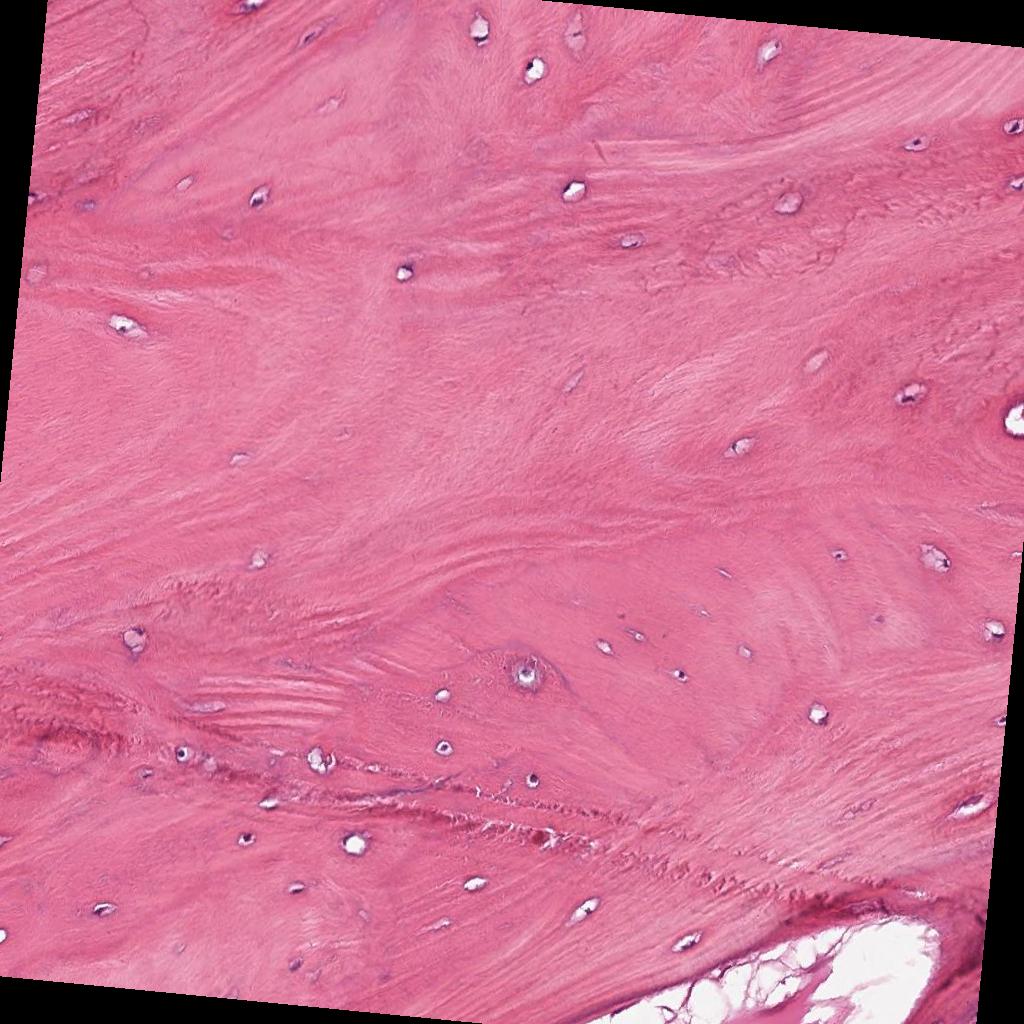
Label: Non-Tumor